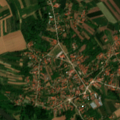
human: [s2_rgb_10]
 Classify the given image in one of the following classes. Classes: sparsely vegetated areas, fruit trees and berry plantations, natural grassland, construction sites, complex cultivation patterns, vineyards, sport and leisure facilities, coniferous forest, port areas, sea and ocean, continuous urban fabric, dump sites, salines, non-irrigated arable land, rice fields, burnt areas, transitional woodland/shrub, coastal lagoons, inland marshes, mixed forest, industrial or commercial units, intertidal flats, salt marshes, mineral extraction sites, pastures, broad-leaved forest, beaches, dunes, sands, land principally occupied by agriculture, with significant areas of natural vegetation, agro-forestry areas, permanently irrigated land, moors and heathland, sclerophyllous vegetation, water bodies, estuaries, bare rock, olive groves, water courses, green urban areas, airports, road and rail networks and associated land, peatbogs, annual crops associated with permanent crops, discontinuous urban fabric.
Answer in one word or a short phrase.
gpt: discontinuous urban fabric, non-irrigated arable land, complex cultivation patterns, broad-leaved forest, transitional woodland/shrub, water courses